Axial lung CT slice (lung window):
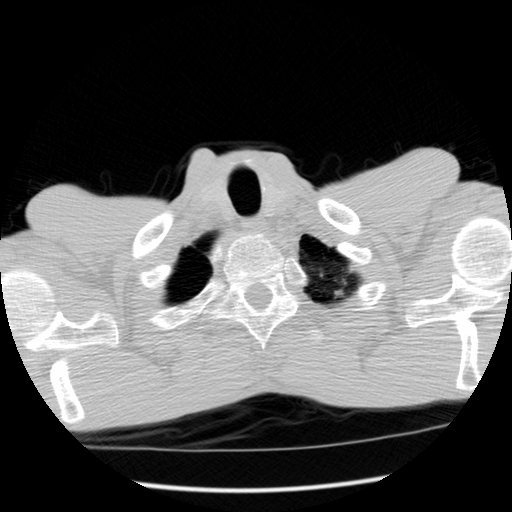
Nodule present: no